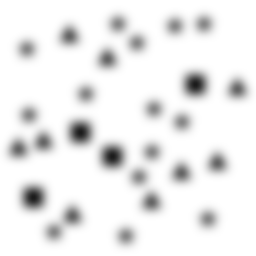
Squares: 4
Triangles: 9
Stars: 14
Total shapes: 27